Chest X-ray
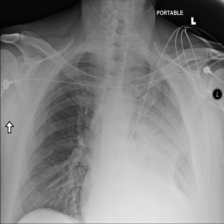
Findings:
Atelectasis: positive
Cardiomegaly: negative
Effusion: negative
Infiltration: negative
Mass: negative
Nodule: negative
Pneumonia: negative
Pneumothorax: negative
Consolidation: negative
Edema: negative
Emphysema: negative
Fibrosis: negative
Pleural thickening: negative
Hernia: negative